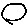
Label: circle